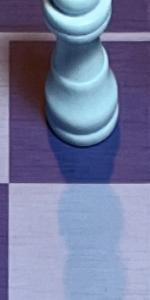
Label: Empty